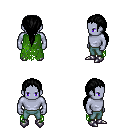
a pixel art fantasy rpg character, male body template, dark elf, purple skin, green tattered cape, teal pants, black ponytail hairstyle, metal boots, four views (front, back, left, right), 2x2 character sprite sheet, small pixel art, hard edges, no anti-aliasing